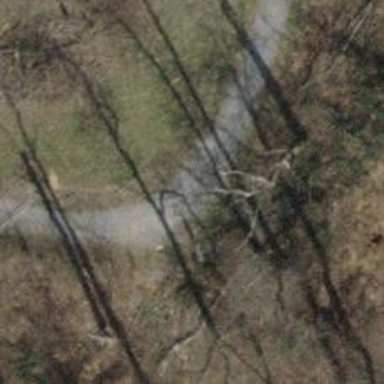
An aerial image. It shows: Well-maintained track with compacted grade2 surface. The trail visibility is excellent.